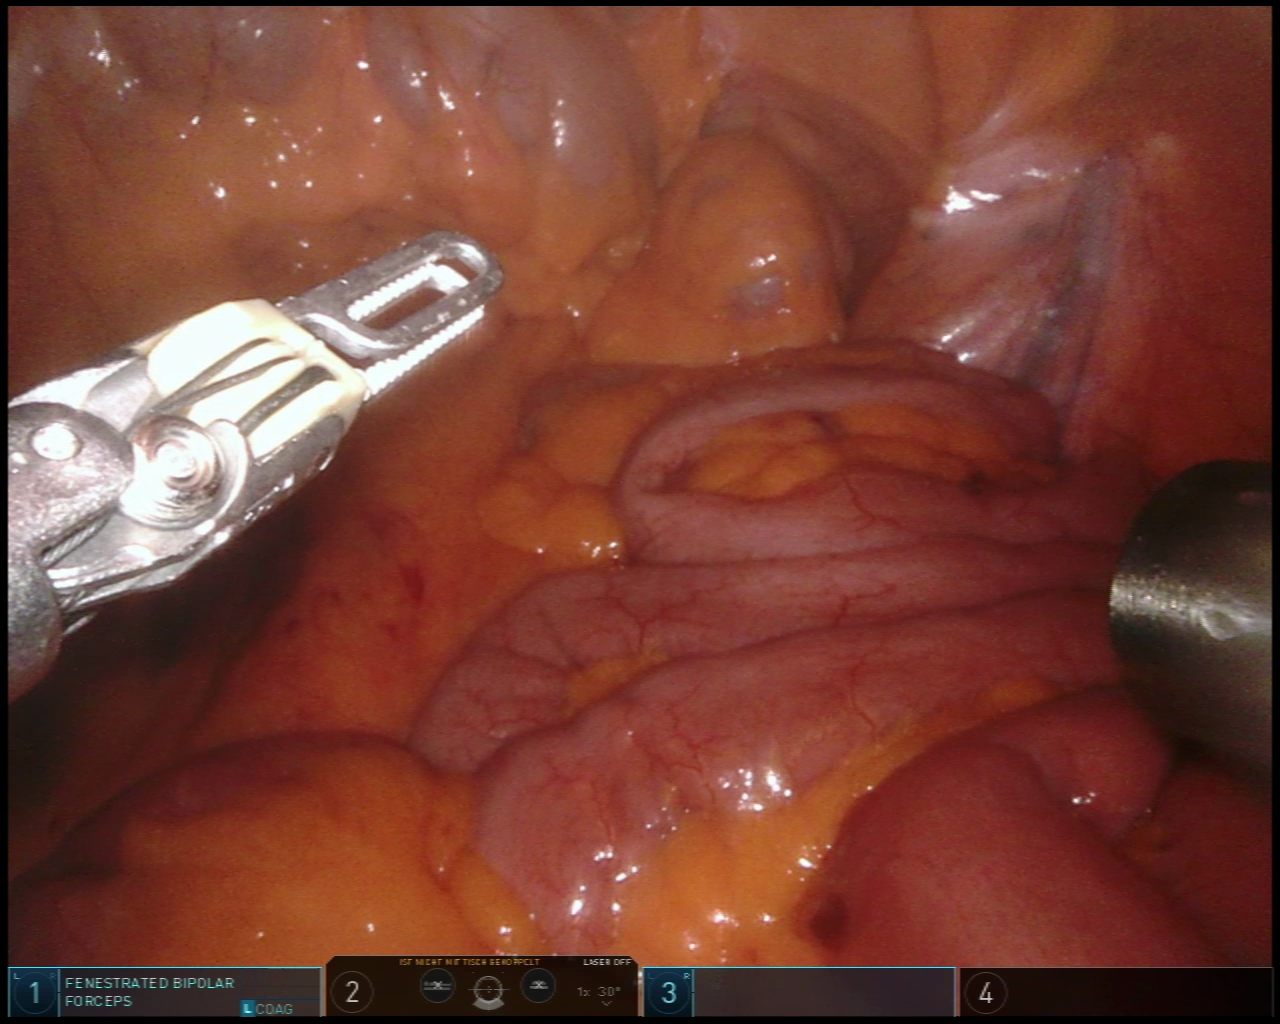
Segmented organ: small_intestine
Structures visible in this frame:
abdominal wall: yes
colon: yes
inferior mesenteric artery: no
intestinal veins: no
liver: no
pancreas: no
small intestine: yes
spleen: no
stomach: no
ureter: no
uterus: no
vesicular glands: no